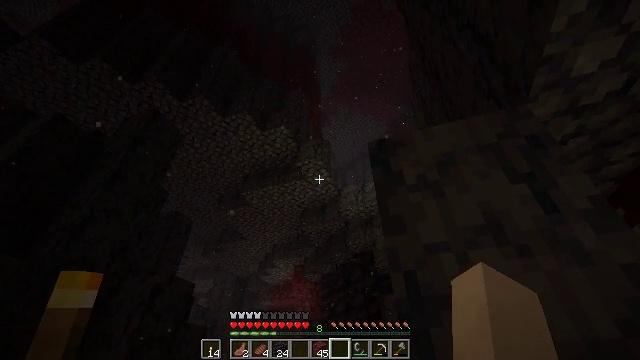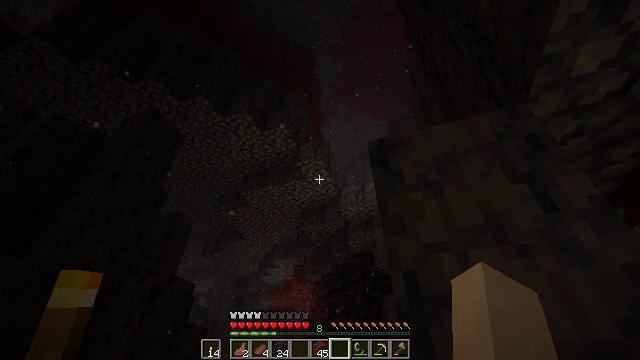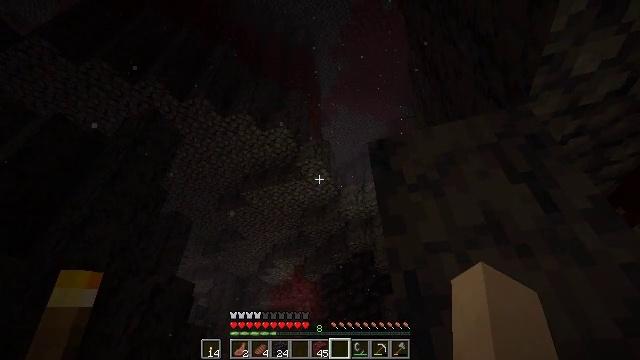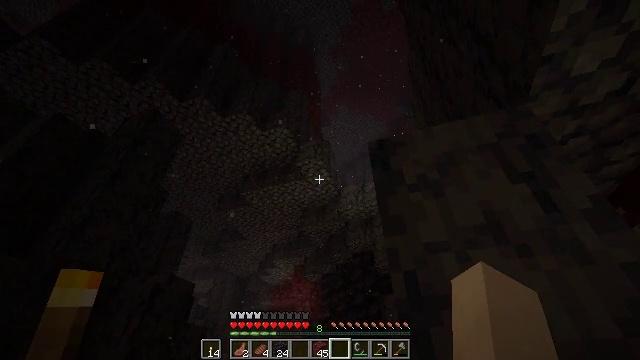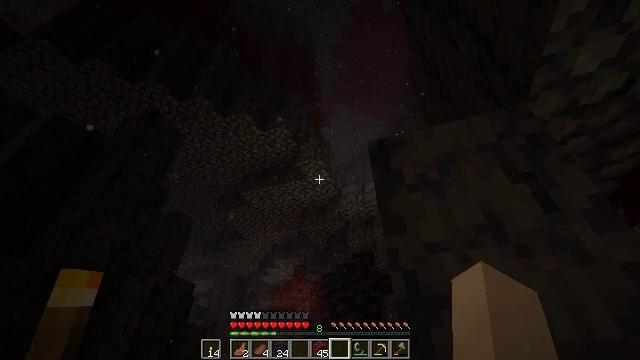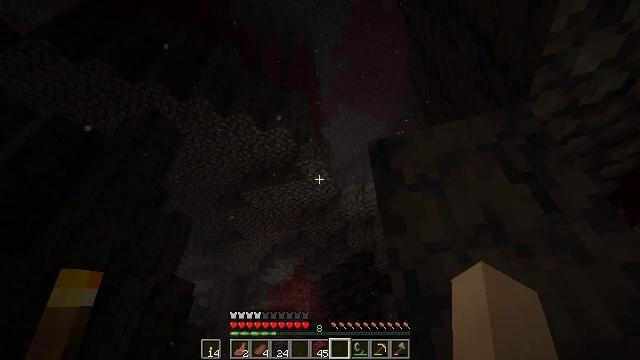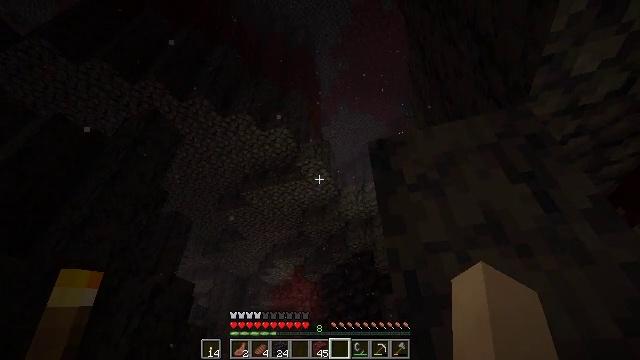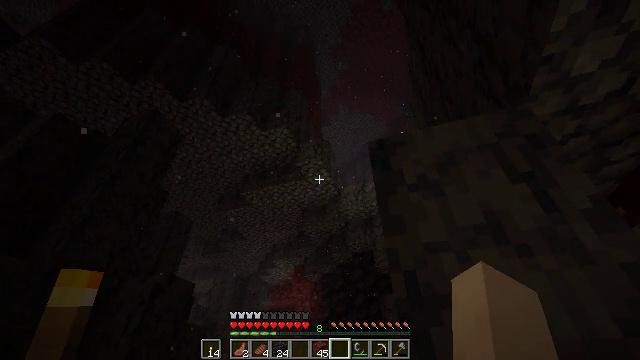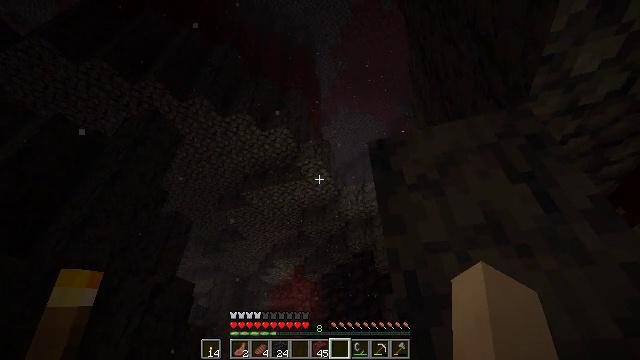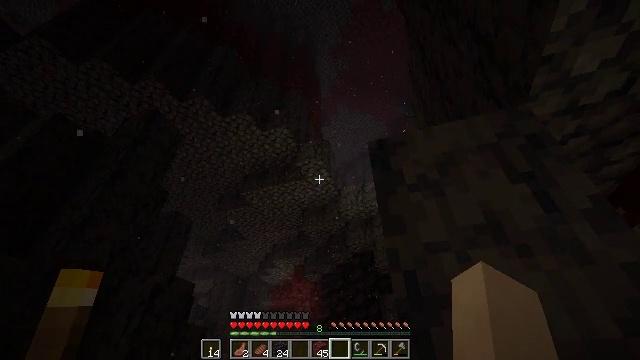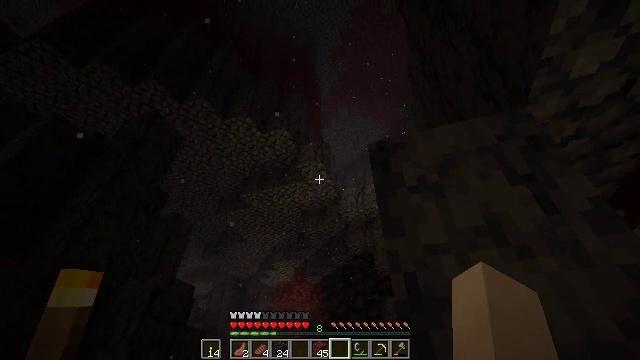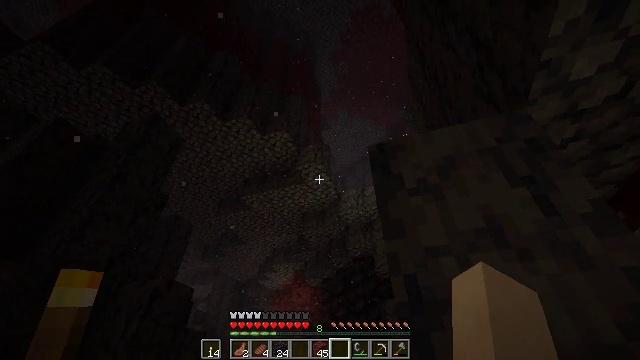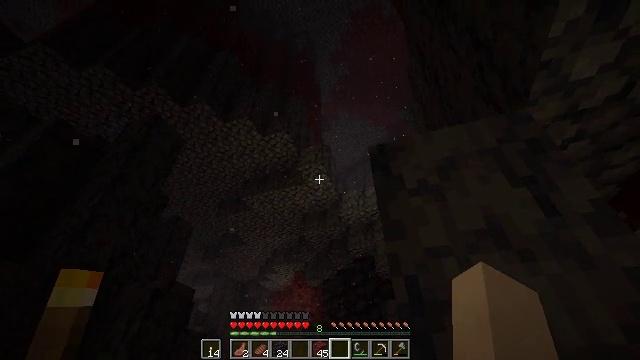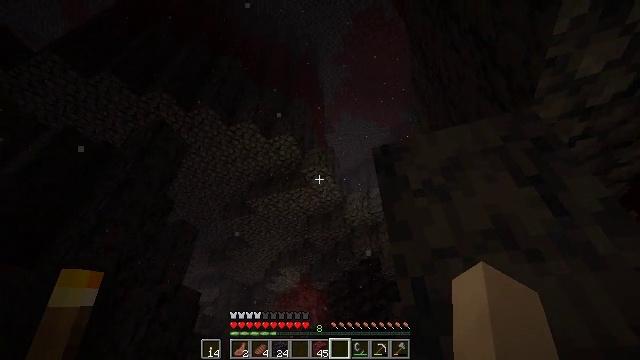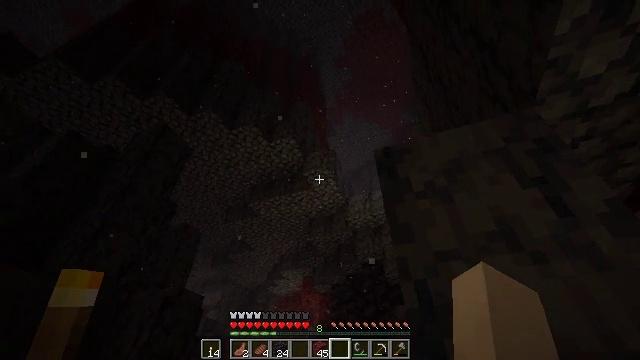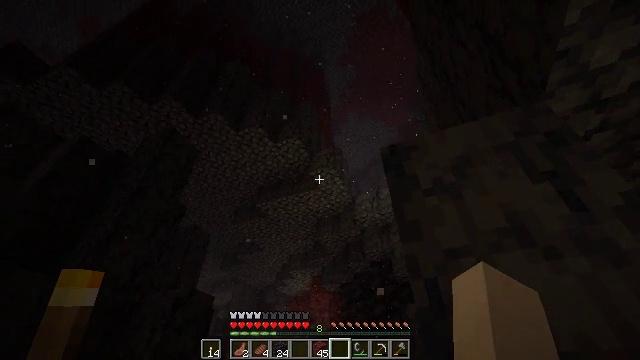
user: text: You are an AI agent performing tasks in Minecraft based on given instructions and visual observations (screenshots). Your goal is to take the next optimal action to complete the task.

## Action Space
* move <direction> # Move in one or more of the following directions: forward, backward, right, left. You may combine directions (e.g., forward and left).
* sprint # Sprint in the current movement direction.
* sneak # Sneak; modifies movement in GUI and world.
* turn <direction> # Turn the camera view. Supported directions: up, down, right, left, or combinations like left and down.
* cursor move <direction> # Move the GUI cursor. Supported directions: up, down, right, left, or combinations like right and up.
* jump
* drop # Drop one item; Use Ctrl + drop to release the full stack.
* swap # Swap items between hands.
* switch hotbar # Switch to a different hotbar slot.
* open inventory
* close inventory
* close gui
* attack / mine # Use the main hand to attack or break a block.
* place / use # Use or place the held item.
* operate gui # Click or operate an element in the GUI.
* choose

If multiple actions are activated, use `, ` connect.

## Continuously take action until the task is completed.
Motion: motion action
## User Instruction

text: Fight hostile mobs.
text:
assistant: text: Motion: no_op
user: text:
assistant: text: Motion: no_op
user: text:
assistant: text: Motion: no_op
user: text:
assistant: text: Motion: no_op
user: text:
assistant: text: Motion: no_op
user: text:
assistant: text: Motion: no_op
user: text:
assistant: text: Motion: no_op
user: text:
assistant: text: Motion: no_op
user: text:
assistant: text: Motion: no_op
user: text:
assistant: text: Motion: no_op
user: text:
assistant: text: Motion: no_op
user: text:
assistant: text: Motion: no_op
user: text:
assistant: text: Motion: turn left
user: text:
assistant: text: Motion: no_op
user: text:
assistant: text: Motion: turn left
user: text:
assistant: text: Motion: turn left and down
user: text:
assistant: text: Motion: turn left and down
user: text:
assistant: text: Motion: turn left and down
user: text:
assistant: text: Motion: turn left and down
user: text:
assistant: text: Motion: turn left and down
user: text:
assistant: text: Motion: turn left and down
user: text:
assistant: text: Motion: turn left and down
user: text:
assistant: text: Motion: turn down
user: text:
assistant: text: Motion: turn down
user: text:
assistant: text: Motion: no_op
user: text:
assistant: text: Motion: no_op
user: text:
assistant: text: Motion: no_op
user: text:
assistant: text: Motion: no_op
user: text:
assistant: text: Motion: no_op
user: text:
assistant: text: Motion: no_op